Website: apple
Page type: billing-address
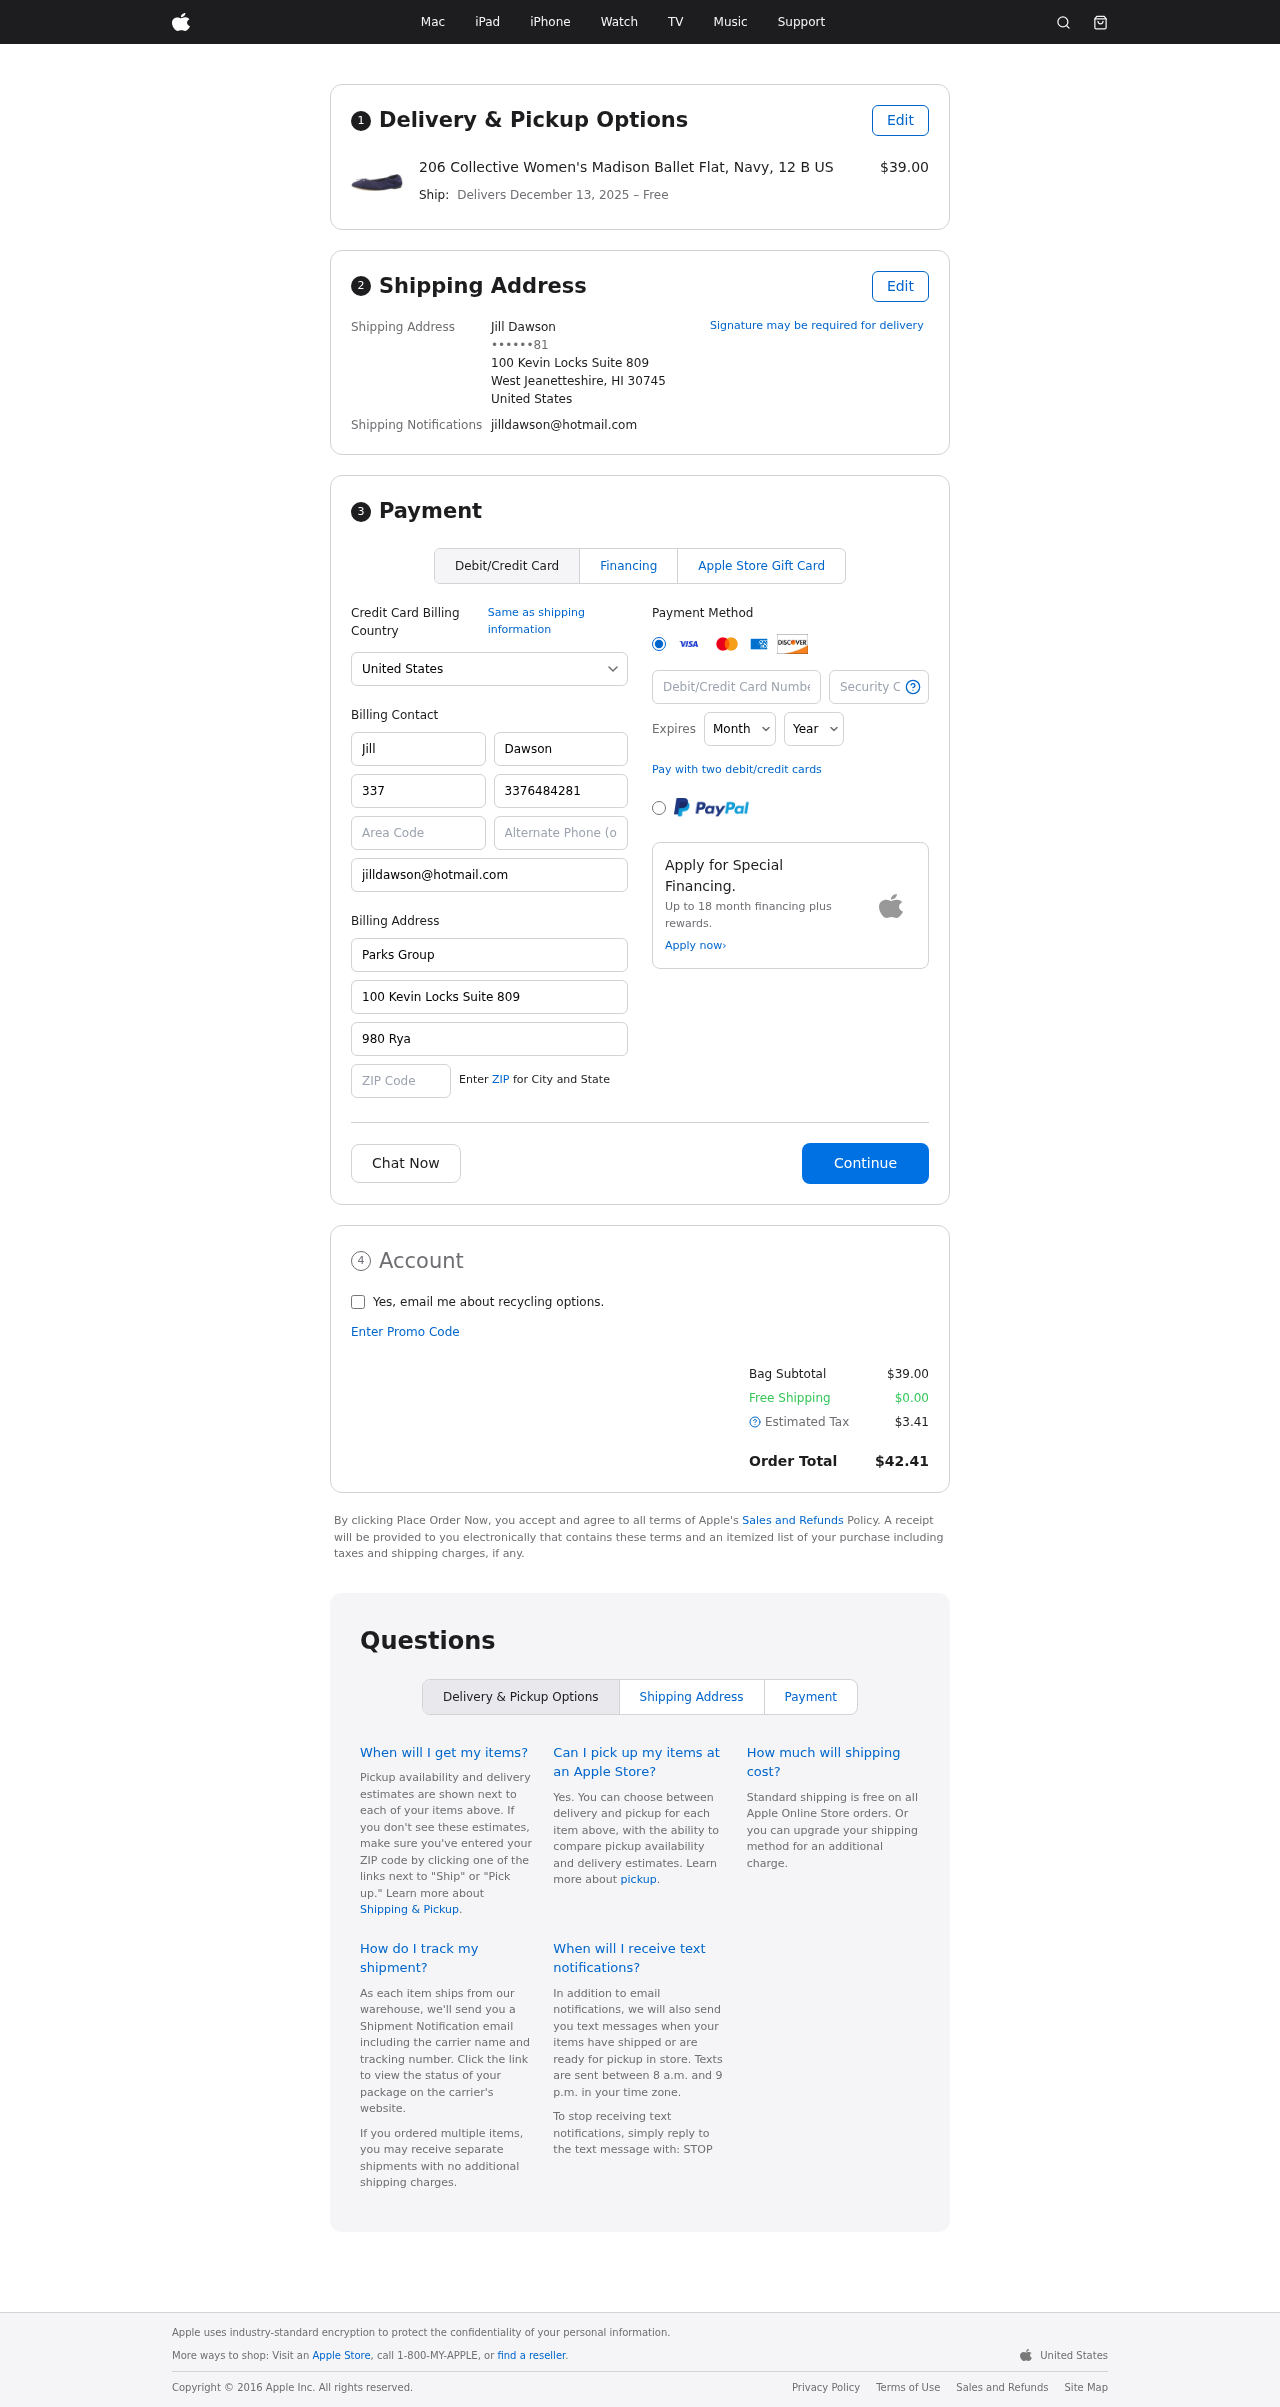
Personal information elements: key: PII_CARD_CVV
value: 388
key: PII_CARD_EXPIRY_MONTH
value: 05
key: PII_CARD_EXPIRY_YEAR
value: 29
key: PII_CARD_NUMBER
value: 4068 8811 5270 2142
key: PII_CITY_STATE_ZIP
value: West Jeanetteshire, HI 30745
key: PII_COUNTRY
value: United States
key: PII_EMAIL
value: jilldawson@hotmail.com
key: PII_FULLNAME
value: Jill Dawson
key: PII_STREET
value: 100 Kevin Locks Suite 809
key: PII_PHONE_MASKED
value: ••••••81
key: PII_BILLING_FIRSTNAME
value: Jill
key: PII_BILLING_LASTNAME
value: Dawson
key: PII_BILLING_PHONE_AREA
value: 337
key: PII_BILLING_PHONE
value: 3376484281
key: PII_BILLING_EMAIL
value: jilldawson@hotmail.com
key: PII_BILLING_COMPANY
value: Parks Group
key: PII_BILLING_STREET
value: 100 Kevin Locks Suite 809
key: PII_BILLING_STREET2
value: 980 Ryan Ranch
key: PII_BILLING_POSTCODE
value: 30745
Product elements: key: PRODUCT1_NAME
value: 206 Collective Women's Madison Ballet Flat, Navy, 12 B US
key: PRODUCT1_PRICE
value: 39
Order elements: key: ORDER_DELIVERY_DATE
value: December 13, 2025
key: ORDER_SUBTOTAL
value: $39.00
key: ORDER_SHIPPING_COST
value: $0.00
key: ORDER_TAX
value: $3.41
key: ORDER_TOTAL
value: $42.41